Question: This question is for iOS 5 with Xcode 4.2. That's what I am running for iOS development.
I have download a sample project from git hub <URL> and when I look at its target it says "6.0" so I switched it to 5.0 and tried compiling the code. I wasn't able to go very far as you can see from my screenshot. Tons and Tons of errors.
So my question is, is there a problem with the code itself or projects that are made for iOS 6 can never be made to run on iOS 5? I thought users are able to make apps backward compatible?
Any suggestions

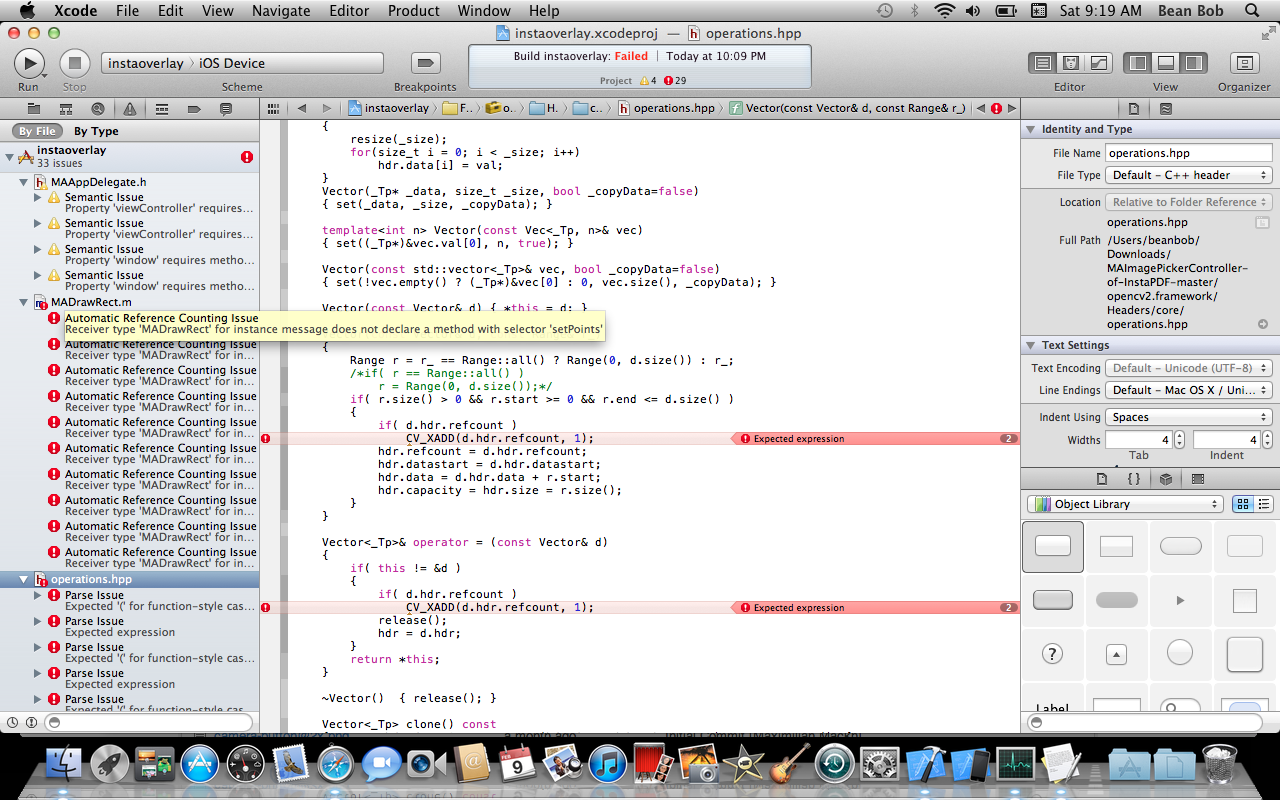
Answer: Yes, apps can be made backwards compatible with iOS5 or earlier. "Can be" being the important catch here -- , depending on what your application does, what APIs it uses, etc. On the other handle, quite simple projects can just work, if they use very standard APIs available without much change since the beginning of (iOS) time.
Obviously if your app uses iOS6 only features, you're stuck. Otherwise, yes, you can do it, but be prepared to take time doing so -- not only writing/alterting code, but testing it.
So as far as you're concerned, yes, the project is 'broken', by which we mean not written for older versions of iOS. If only it were as simple as changing a project setting!
Here's a few strategies for making backwards-compatible apps:
- For example, some 'NSFileManager' methods appeared in newer versions of iOS, but older variations will still work. Apple tend to willy-nilly publish source code (IME) that uses the newer code without any proviso about "BTW, this won't work on older versions of iOS" so care is needed- In these cases you also need to be careful linking your project and 'weak link' some items.- If you really need iOS3 compatability, you can't use ARC; it has to be old-style memory management. iOS4 supports ARC, but a few runtime limitations: auto-nilling of references isn't supported.
Movie playing is a classic example of newer and better APIs being available but older APIs still being around. The older 'MPMoviePlayerController' was pre-iOS4, then 'MPMoviePlayerViewController' appeared in iOS4 (note the word 'view' -- it's a fully fledged 'UIViewController'). Typically you want to use the latter, but for iOS3 compatability you'd decide to use the former based on a runtime check.
Your problem with 'CV_XADD': this looks like a preprocessor definition that is '#define'd somewhere but the compiler isn't picking it up. For a hint, try looking for the definition of 'CV_XADD' by searching for '#define CV_XADD'. IF you can't find that, try looking for just 'CV_XADD' and looking for a definition in all the results.
Have you tried googling for the terms 'CV_XADD expected expression'? I get a number of hits relating to this problem.
Your project is using C++ which adds some more complexity to the mix!